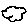
Label: cloud